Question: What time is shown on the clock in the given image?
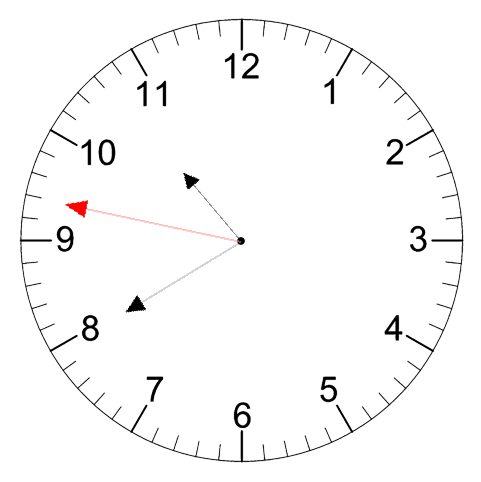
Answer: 10:39:47